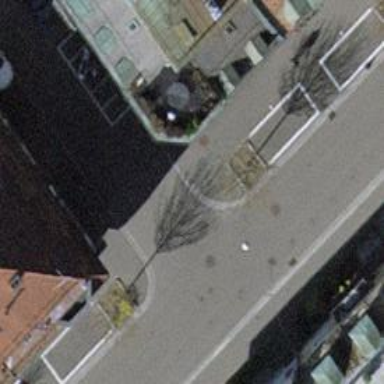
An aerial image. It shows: Kerb barrier.